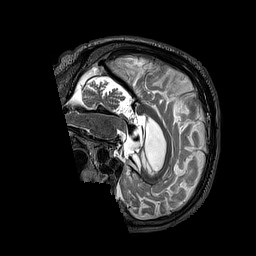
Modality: T2w
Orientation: sagittal
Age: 75
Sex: male
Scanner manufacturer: siemens
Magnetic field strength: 3 T
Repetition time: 3.2 s
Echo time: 0.567 s